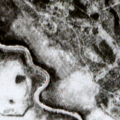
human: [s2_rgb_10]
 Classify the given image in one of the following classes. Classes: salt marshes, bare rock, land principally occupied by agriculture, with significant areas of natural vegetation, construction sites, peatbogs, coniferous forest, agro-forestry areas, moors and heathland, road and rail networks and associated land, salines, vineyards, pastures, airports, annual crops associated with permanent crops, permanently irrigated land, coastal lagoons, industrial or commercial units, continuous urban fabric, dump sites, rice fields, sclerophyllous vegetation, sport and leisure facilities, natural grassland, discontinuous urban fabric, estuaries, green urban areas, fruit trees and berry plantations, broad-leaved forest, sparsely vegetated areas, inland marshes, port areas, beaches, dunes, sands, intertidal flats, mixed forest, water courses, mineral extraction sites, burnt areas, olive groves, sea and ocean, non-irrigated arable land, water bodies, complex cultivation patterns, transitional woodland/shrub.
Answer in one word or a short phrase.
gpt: coniferous forest, mixed forest, peatbogs